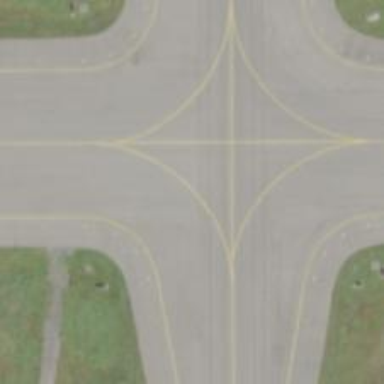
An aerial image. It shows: Image of taxiway at airport.